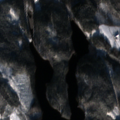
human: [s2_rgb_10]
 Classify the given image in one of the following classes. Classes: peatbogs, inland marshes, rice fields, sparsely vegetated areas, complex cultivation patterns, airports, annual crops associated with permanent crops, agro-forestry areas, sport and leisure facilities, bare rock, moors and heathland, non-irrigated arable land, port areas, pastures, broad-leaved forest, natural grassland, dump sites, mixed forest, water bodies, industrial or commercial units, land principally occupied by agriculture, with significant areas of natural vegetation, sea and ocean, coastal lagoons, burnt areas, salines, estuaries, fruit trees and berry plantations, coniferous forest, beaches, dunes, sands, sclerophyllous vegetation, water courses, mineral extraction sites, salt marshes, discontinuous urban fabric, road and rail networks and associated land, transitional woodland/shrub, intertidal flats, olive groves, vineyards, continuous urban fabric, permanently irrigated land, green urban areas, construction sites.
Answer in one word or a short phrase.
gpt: coniferous forest, mixed forest, transitional woodland/shrub, water bodies